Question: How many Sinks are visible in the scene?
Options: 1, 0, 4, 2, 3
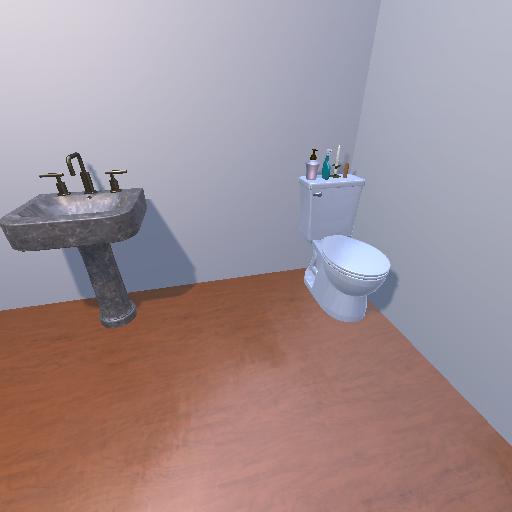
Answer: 1